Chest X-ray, AP view. Patient: 21 years old, sex F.
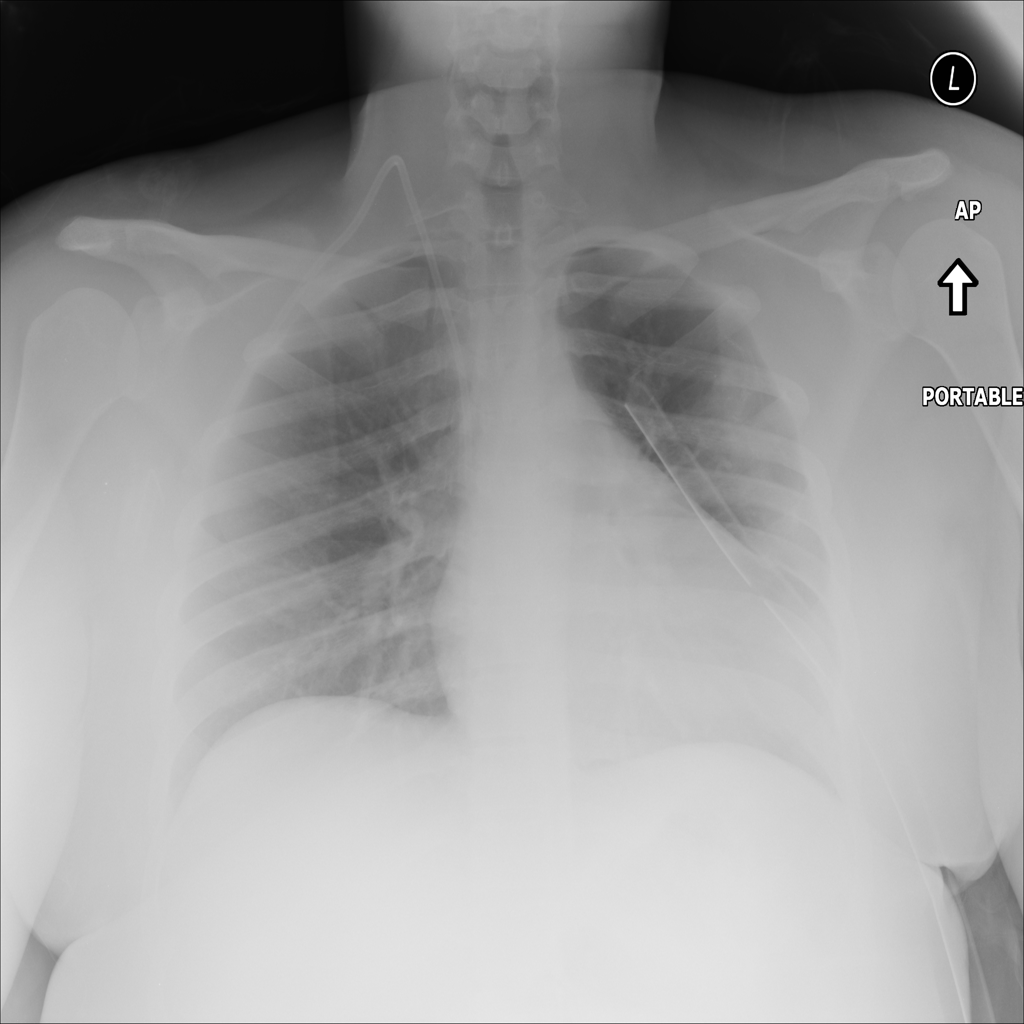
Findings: No Finding